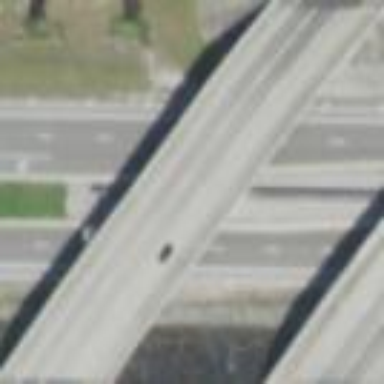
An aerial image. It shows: Man-made bridge.